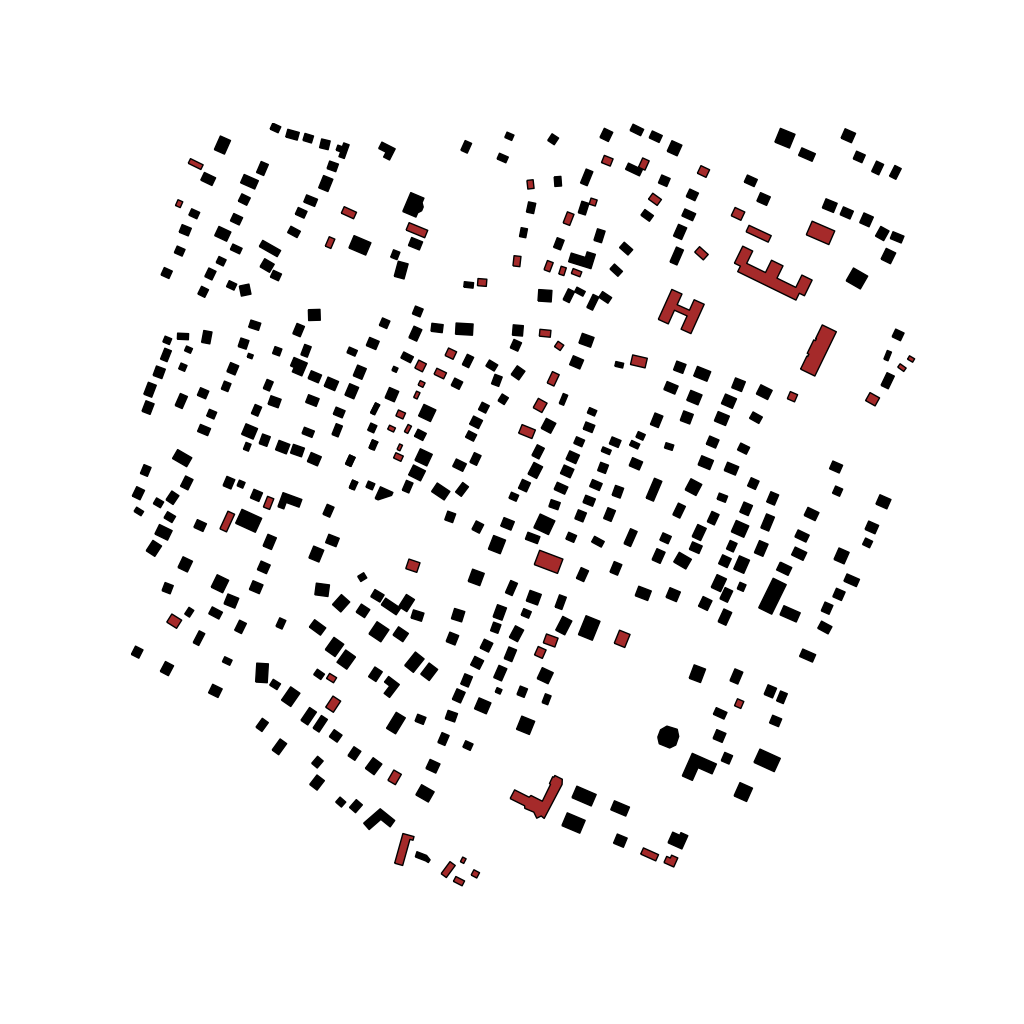
Tags: overhead vector_map, agriculture, recreation, residential, special, modern, soviet, individual_rise, low_rise, density_1, Building, Facility, 1.0 km²